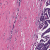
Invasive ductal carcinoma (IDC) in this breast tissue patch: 1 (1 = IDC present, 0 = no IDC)